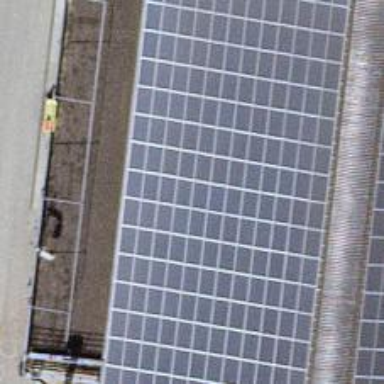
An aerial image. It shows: Solar power generator utilizing photovoltaic technology with solar photovoltaic panels.